Interaction volume radius: 10 \u00c5
Interaction volume height: 50 \u00c5
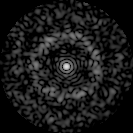
Disorder parameter: 0.8433